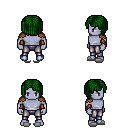
a pixel art fantasy rpg character, male body template, dark elf, purple skin, leather shoulder armor, metal pants, green pageboy hairstyle, cloth bracers, white slippers, four views (front, back, left, right), 2x2 character sprite sheet, small pixel art, hard edges, no anti-aliasing